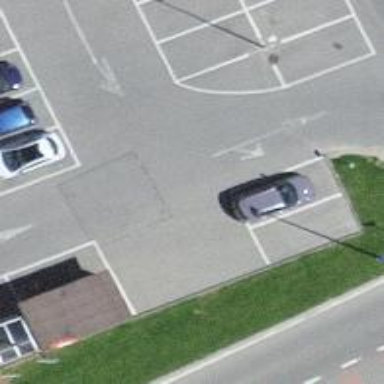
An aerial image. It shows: Parking aisle designated as service road.